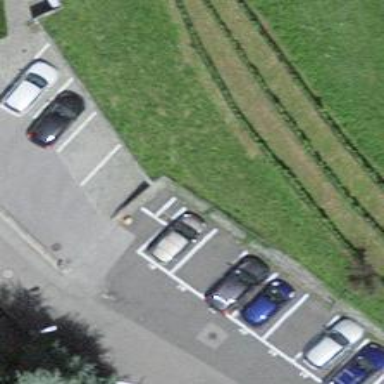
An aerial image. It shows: Motorcycle parking area with surface designed for parking.